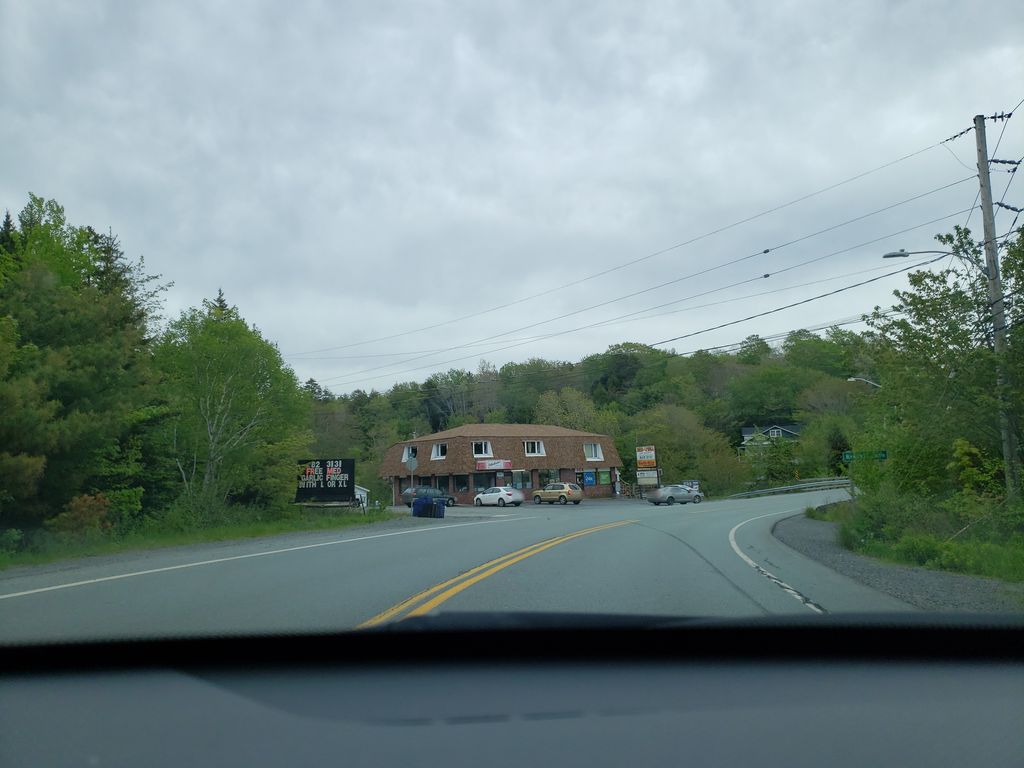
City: halifax